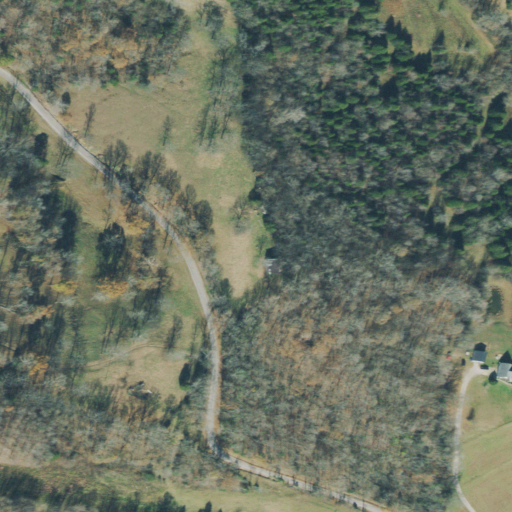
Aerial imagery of mountain in Tennessee named Kinzer Hill containing deciduous forest, mixed forest, pasture, open development, shrub, grassland, and low intensity development